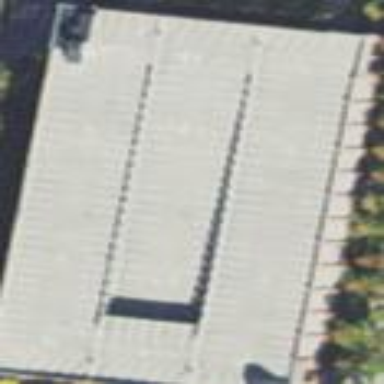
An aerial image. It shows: Multi-storey parking building.